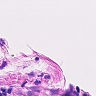
Metastatic tissue present: no